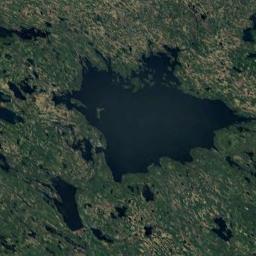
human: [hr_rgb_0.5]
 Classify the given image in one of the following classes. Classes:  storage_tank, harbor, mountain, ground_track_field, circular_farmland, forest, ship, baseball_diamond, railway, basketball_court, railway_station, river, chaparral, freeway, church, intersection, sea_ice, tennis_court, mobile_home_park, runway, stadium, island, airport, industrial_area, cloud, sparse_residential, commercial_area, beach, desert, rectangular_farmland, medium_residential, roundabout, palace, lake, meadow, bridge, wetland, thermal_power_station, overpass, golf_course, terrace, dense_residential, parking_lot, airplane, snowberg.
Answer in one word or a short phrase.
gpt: lake